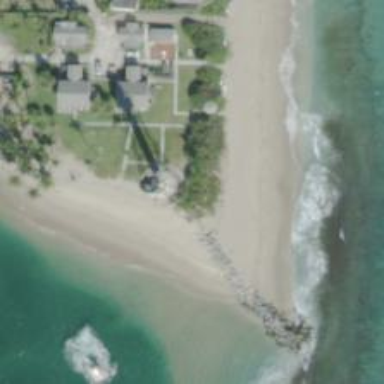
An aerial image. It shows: Historic lighthouse building.